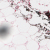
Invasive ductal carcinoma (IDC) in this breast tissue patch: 0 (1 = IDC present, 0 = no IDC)